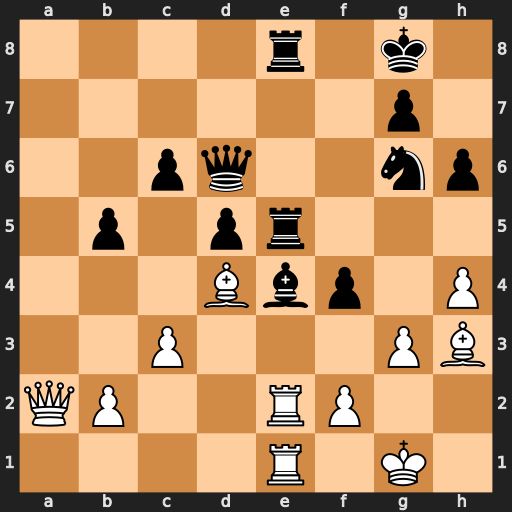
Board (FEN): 4r1k1/6p1/2pq2np/1p1pr3/3Bbp1P/2P3PB/QP2RP2/4R1K1
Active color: w
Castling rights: -
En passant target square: -
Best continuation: Bxe5 Nxe5 Rxe4